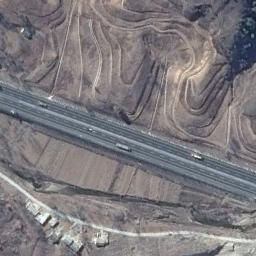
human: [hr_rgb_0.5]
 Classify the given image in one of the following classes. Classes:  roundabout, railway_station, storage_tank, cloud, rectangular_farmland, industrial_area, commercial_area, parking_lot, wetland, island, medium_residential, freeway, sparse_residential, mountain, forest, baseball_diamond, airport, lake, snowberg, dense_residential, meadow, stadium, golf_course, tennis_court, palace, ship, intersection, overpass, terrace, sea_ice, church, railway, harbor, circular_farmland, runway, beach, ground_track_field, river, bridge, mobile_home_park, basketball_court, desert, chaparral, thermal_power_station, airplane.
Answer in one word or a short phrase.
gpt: freeway